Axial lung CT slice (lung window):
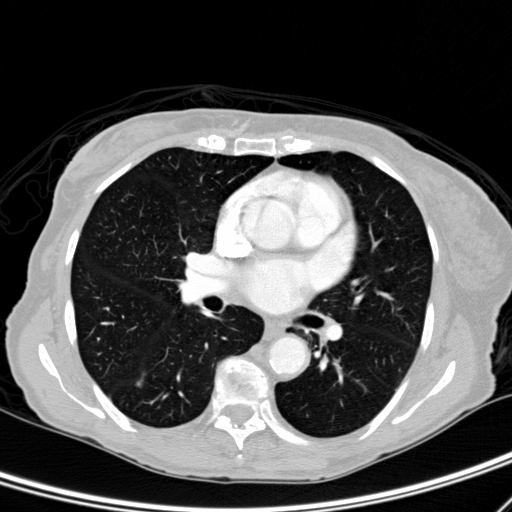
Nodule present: yes
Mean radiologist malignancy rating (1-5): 3